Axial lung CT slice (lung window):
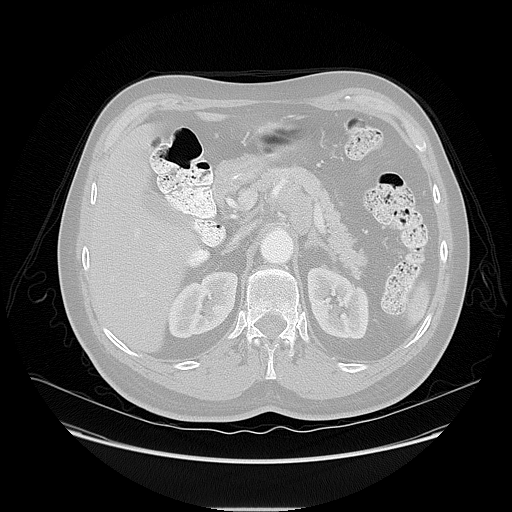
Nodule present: no